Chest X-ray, AP view. Patient: 56 years old, sex F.
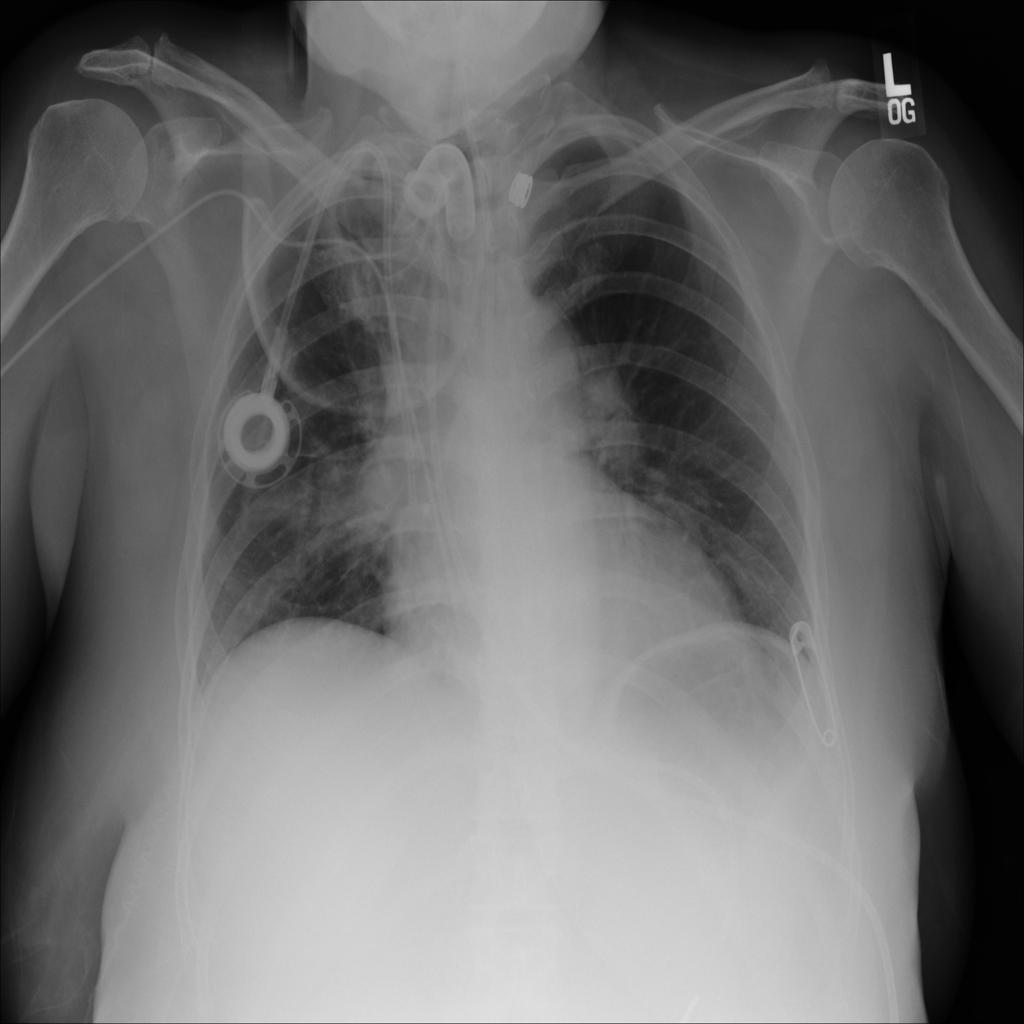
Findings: No Finding